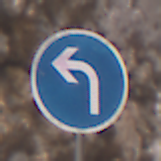
Verkehrszeichen: VorgeschriebeneFahrtrichtungLinks
Umgebung: Outdoor, Urban
Tageszeit: Midday
Wetter: PartlyCloudy
Licht: Natural
Jahreszeit: NotSpecified
Kontrast: MediumContrast